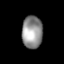
Tissue: lung
Cell type: T cells
Senescence score: 0.1751
Nuclear area (px): 654
Mean DAPI intensity: 145.439